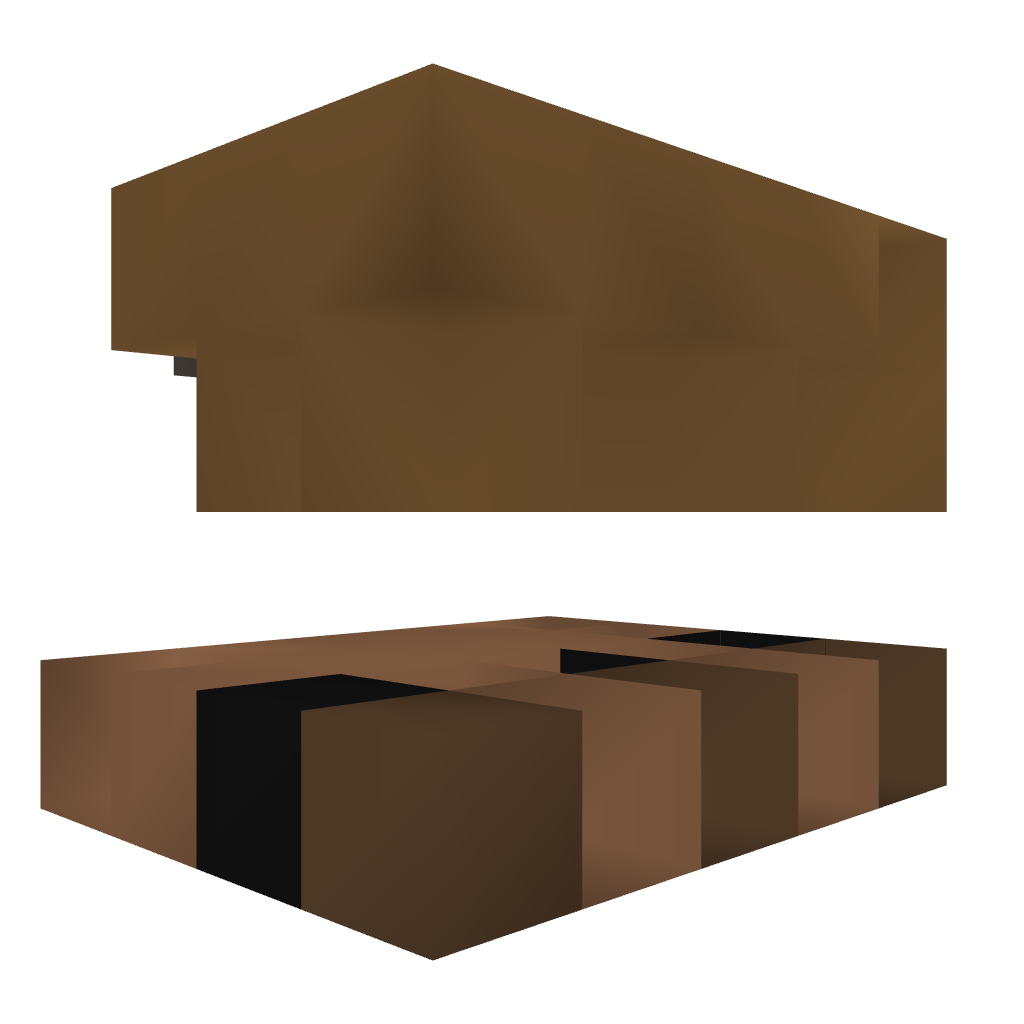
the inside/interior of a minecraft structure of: Working Piano